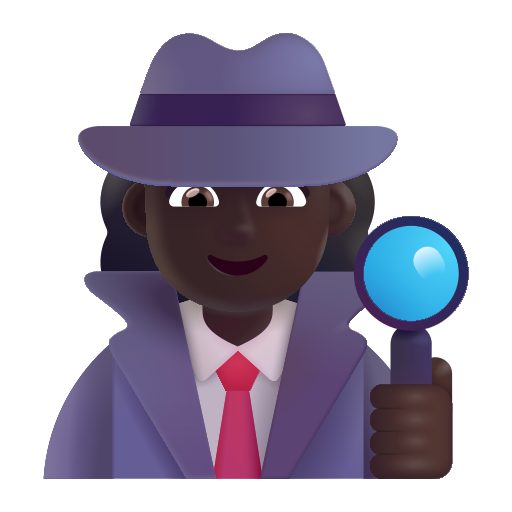
woman detective color dark